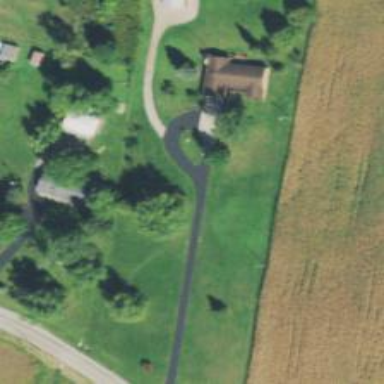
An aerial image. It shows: Driveway.